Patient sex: M
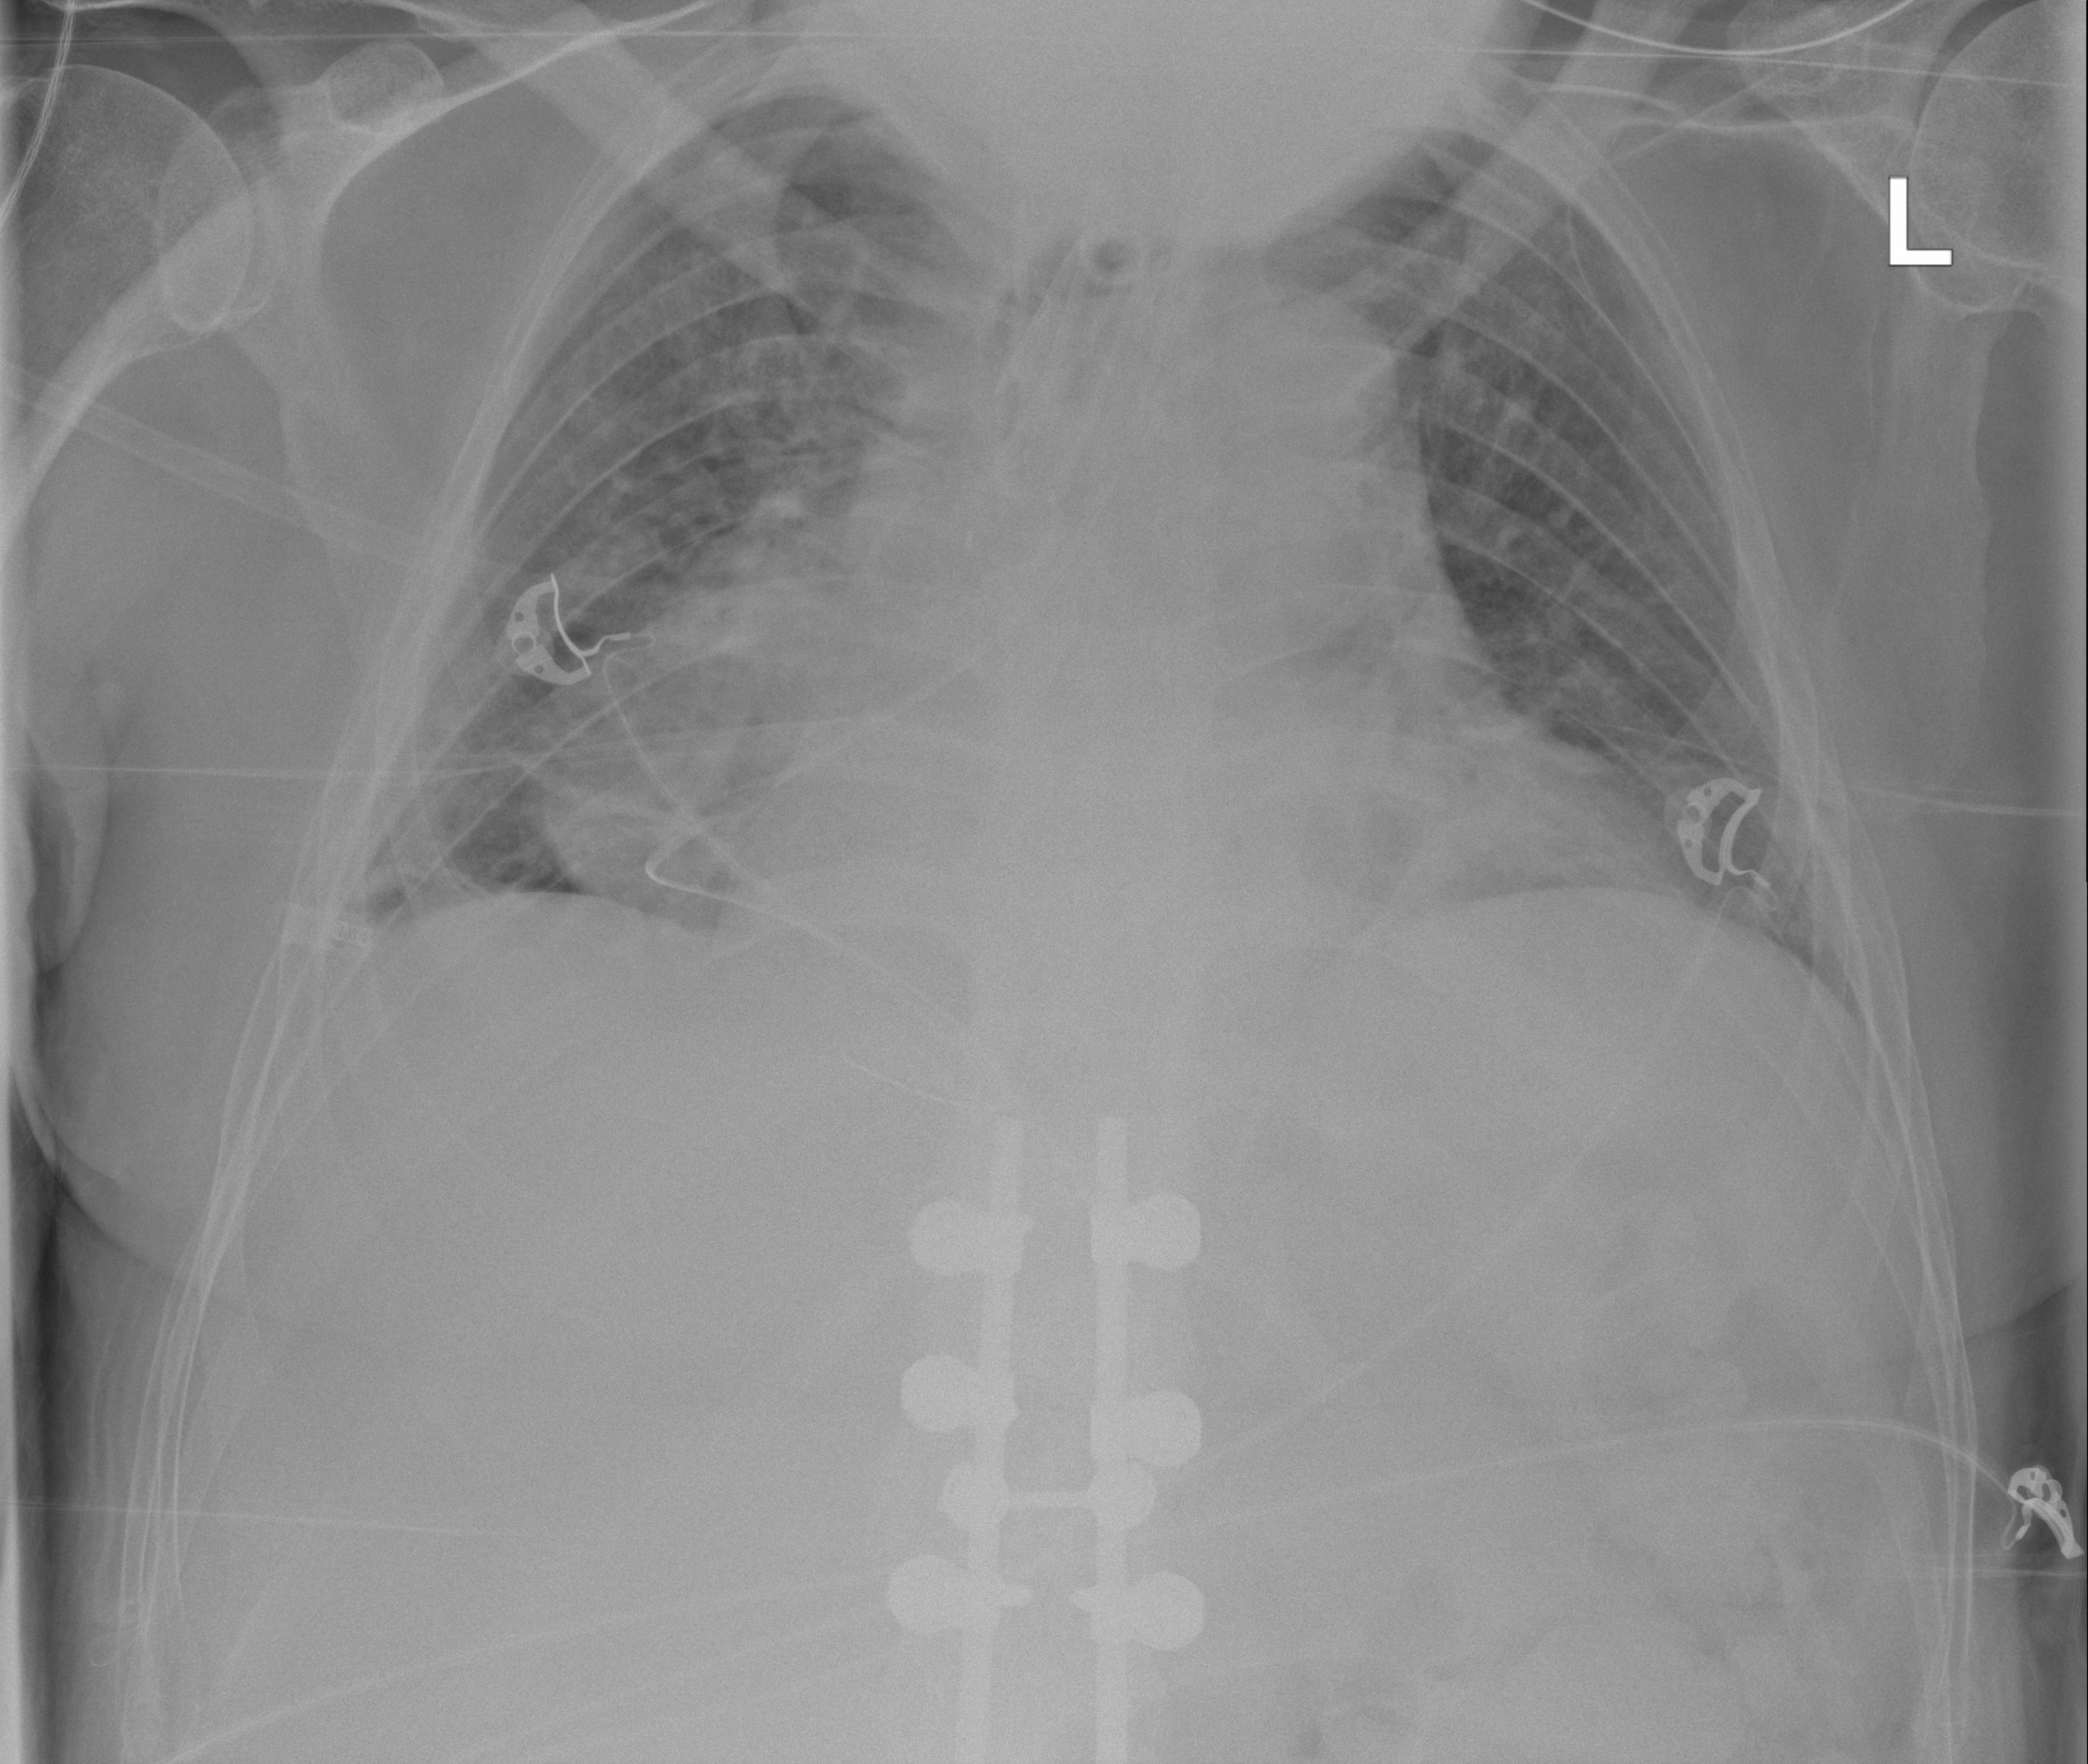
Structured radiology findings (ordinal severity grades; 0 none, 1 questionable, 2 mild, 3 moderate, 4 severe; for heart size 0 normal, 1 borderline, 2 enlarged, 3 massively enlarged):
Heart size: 3
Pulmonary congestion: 2
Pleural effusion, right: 1
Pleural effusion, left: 2
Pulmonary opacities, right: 1
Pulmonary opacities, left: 0
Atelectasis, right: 2
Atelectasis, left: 2